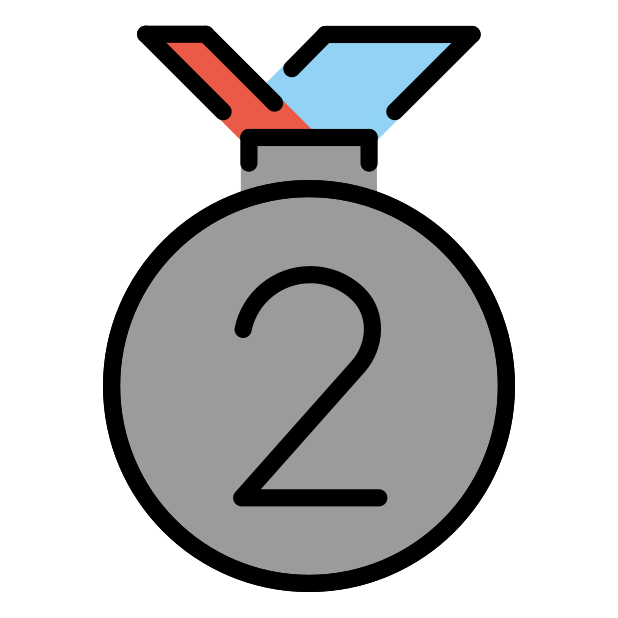
Emoji: 🥈
Name: second place medal
Unicode: 0x1f948